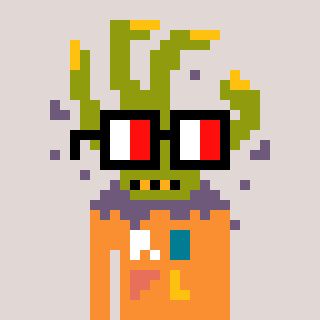
a pixel art character with square glasses with black frames and red eyes, a zombie-hand-shaped head and a orange-colored body on a warm background